Interaction volume radius: 10 \u00c5
Interaction volume height: 20 \u00c5
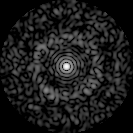
Disorder parameter: 0.8431